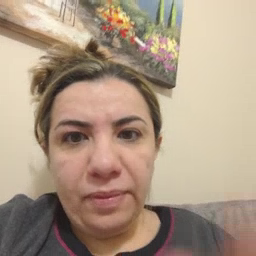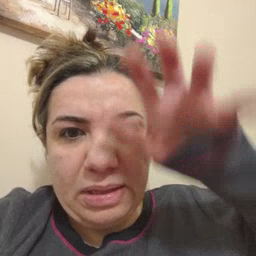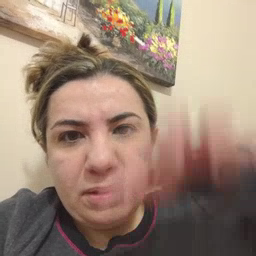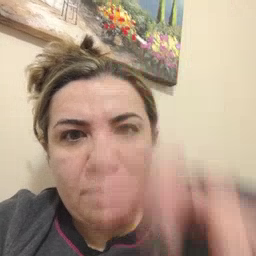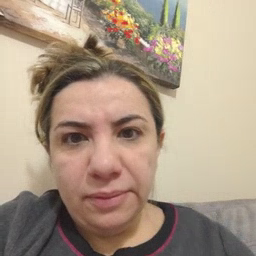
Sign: alligator